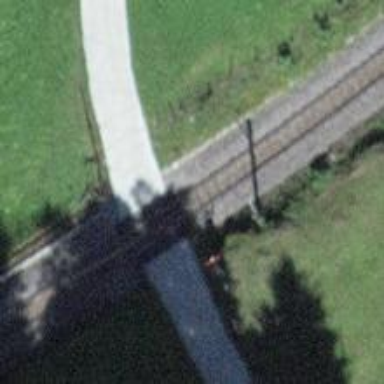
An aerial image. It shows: Level crossing along the railway.